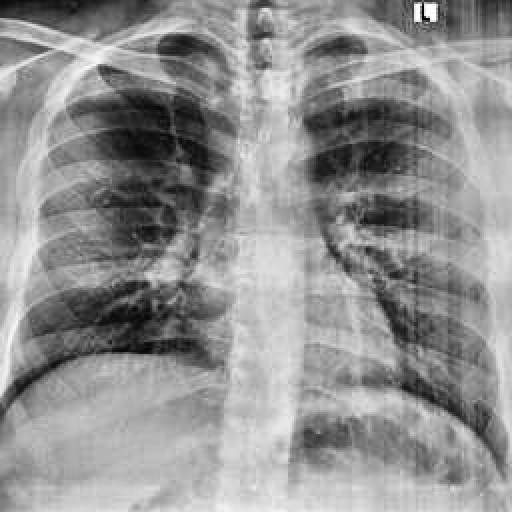
Finding: NORMAL